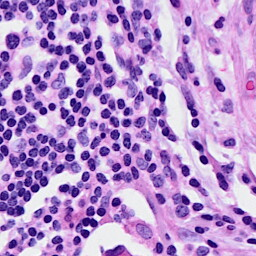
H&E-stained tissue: Breast